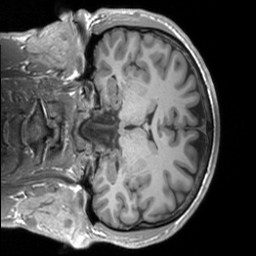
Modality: T1w
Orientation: coronal
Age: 21
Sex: male
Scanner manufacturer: siemens
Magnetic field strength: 3 T
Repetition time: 1.9 s
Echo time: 0.00226 s